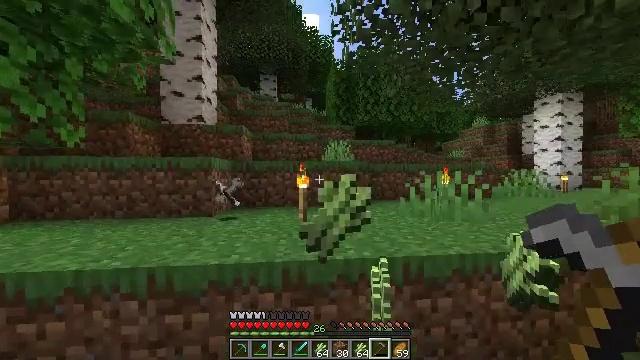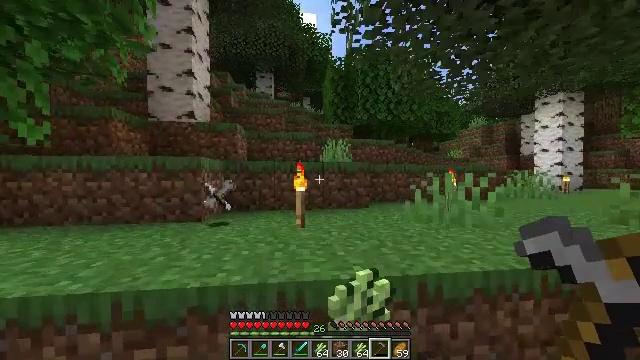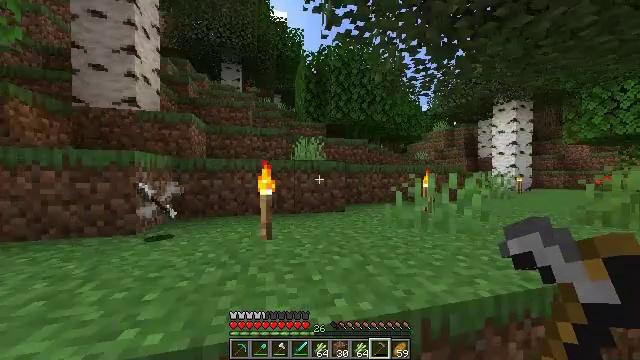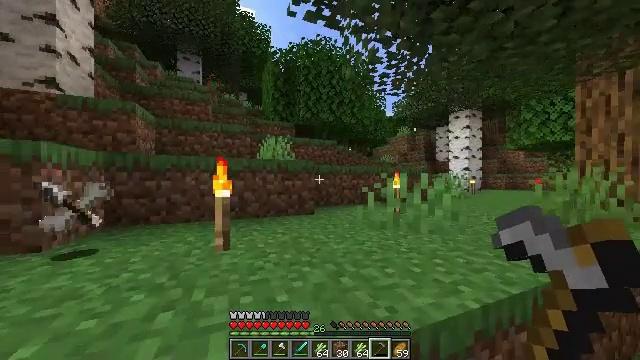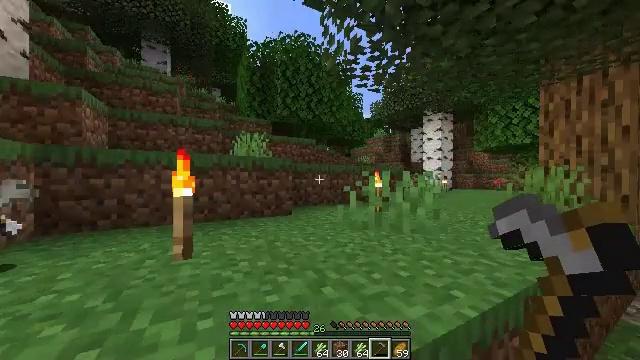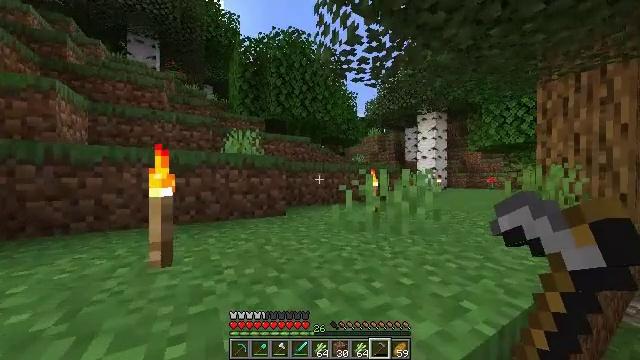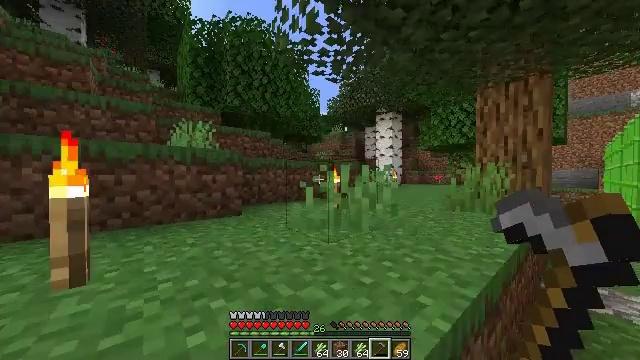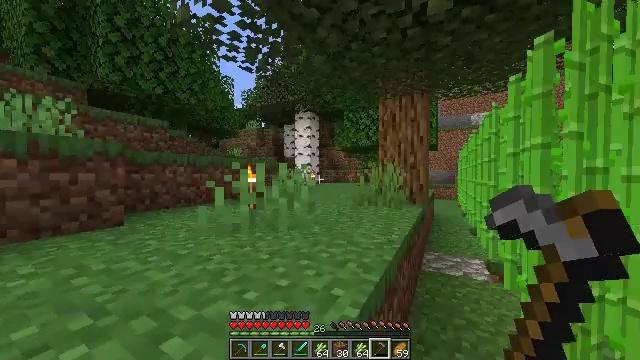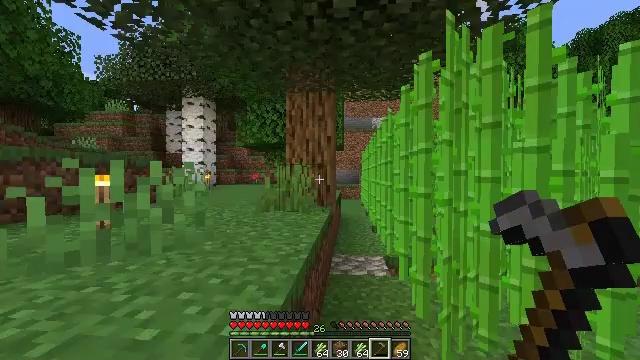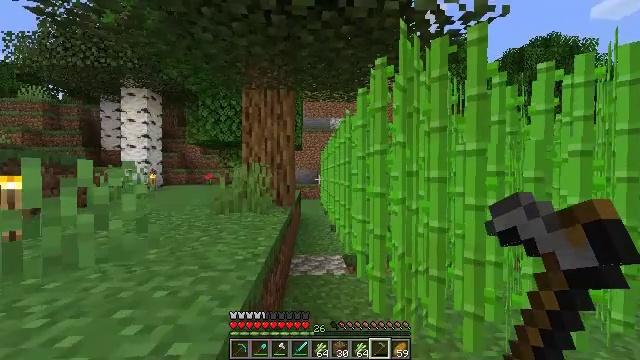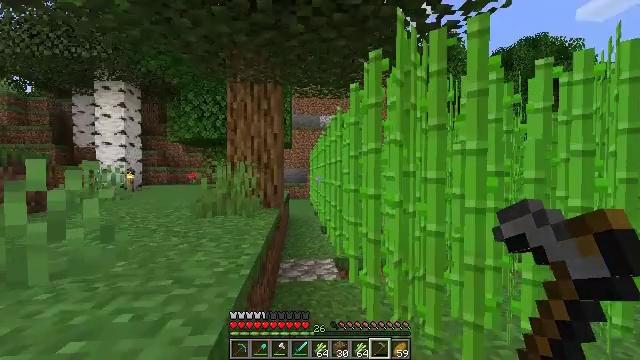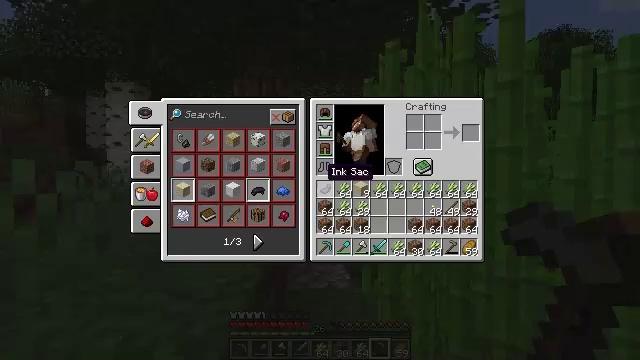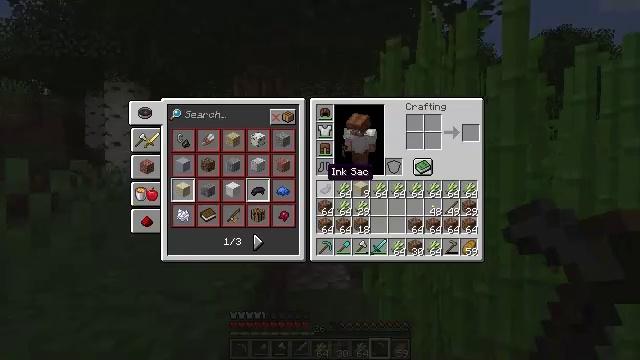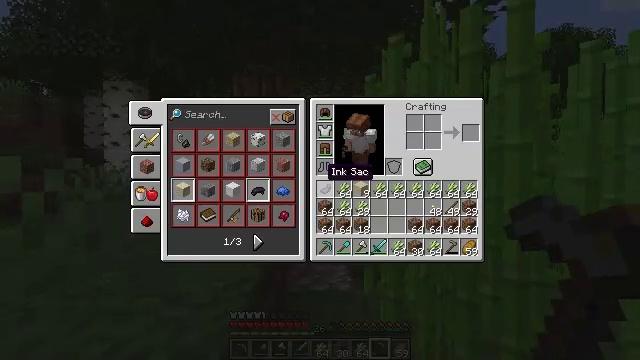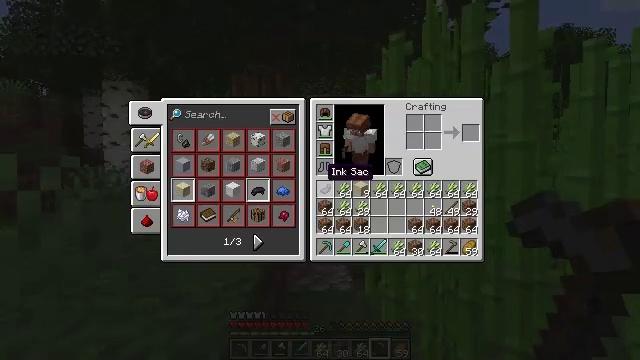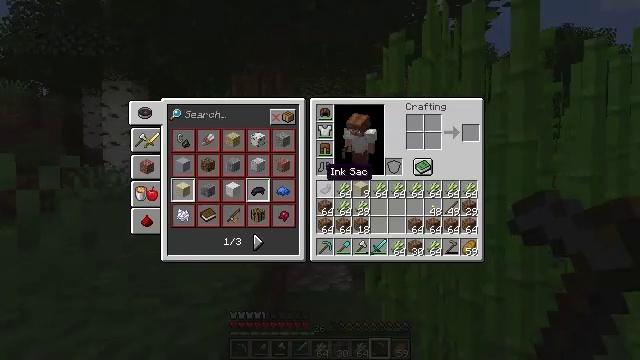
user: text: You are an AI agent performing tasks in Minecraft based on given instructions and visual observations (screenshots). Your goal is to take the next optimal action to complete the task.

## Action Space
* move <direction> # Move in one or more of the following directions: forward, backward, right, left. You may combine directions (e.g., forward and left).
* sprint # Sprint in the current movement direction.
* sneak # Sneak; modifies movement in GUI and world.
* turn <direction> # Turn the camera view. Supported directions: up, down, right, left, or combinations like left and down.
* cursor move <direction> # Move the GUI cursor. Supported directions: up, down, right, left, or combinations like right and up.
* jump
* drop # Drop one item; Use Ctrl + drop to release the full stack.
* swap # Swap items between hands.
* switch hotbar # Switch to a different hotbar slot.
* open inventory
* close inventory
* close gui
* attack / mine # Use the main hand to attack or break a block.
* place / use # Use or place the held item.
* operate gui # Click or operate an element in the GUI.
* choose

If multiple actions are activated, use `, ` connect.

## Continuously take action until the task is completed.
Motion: motion action
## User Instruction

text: Gather sugar cane for crafting.
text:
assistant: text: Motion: move forward, sprint
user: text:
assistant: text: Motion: move forward, sprint, turn right
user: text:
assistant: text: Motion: move forward, sprint, turn right
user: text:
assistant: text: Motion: move forward, sprint, turn right
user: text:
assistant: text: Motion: move forward, turn right
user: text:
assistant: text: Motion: move forward and move left, turn right
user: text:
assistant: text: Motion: move forward and move left, turn right
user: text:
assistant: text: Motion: move forward and move left, turn right
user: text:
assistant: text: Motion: move forward and move left, turn right
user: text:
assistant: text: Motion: move forward and move left, turn right
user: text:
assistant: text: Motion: move forward, turn left, close inventory
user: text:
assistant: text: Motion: close inventory
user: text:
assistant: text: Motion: close inventory
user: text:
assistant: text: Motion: open gui
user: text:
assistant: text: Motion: no_op
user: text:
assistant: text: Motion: no_op
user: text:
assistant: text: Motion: no_op
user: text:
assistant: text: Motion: no_op
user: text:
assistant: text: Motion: no_op
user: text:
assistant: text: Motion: no_op
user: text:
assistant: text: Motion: no_op
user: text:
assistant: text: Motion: close gui
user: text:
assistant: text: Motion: no_op
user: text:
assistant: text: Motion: no_op
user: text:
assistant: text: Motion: no_op
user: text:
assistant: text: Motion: turn right
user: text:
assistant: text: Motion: move left, turn right
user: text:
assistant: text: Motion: move left, turn right
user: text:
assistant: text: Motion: move left, turn right
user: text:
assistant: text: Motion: move left, turn right